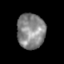
Tissue: skin
Cell type: Epithelial cells
Senescence score: 0.274
Nuclear area (px): 966
Mean DAPI intensity: 134.033